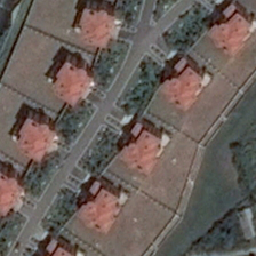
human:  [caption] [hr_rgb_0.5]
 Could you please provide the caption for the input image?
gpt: Houses with red roofs on both sides of the street.

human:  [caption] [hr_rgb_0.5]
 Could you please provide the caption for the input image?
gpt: House with red roof on both sides of the street.

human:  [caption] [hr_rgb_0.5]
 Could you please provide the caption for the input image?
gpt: houses with red roofs on both sides of the street.

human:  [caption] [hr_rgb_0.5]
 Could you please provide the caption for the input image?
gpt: Houses with red roofs

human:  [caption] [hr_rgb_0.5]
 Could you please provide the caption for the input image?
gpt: Red-roofed houses on both sides of the street.